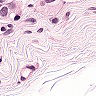
Metastatic tissue present: yes